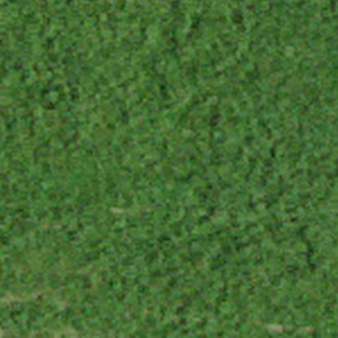
Label: other